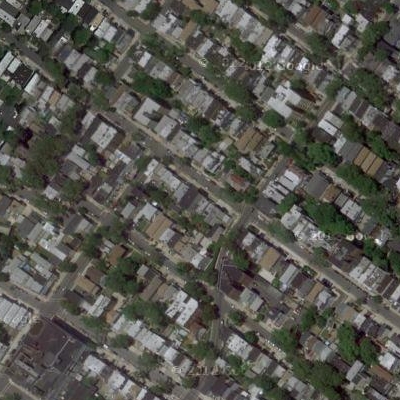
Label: fResident